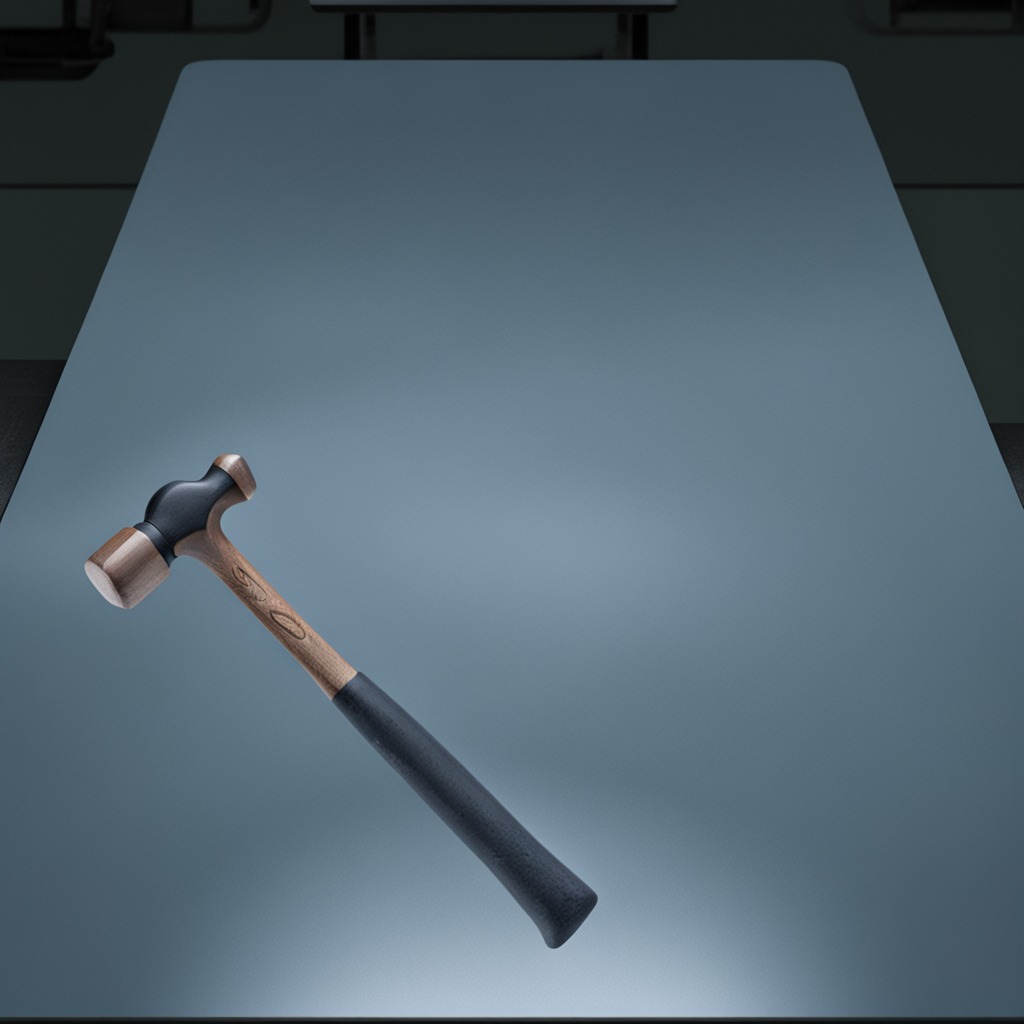
A hammer lies on a clean empty table in a railway signal maintenance room lit by harsh overhead fluorescents photorealistic surface textures crisp shadows high dynamic range